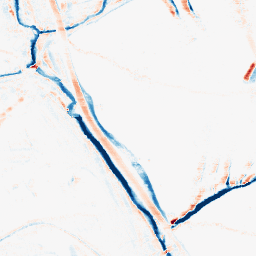
Category: morphological
Decomposition family: morphological_rect
Decomposition parameters: operation: average
width: 10
height: 5
Upsampling method: quartic
Upsampling parameters: scale: 8
Upsampling scale: 8